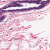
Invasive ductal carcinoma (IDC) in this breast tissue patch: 0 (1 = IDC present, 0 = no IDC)